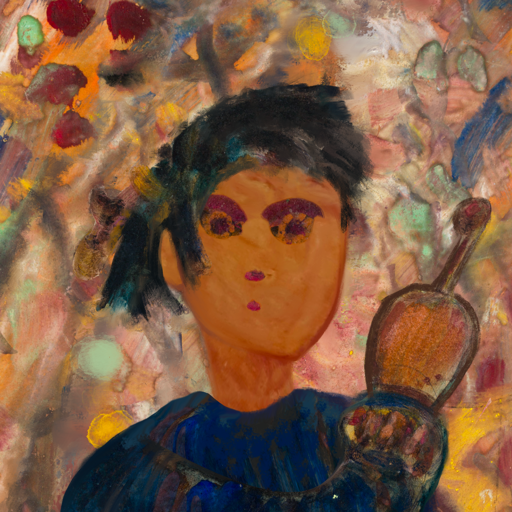
Background: Mother_And_Son_Mother, Head And Neck Front: Pious_Lady, Face Front: Doll, Bust: Pipe, Hair Front: Pipe, Head Accessory: Blank, Second Necklace: Blank, Necklace: Blank, Baby: Blank